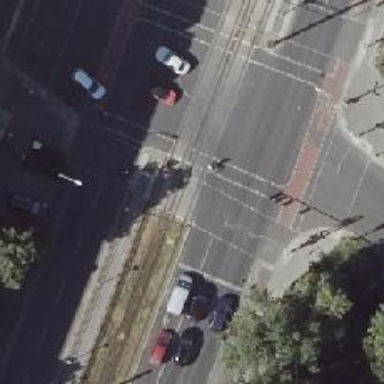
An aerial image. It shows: Tram crossing on the railway.